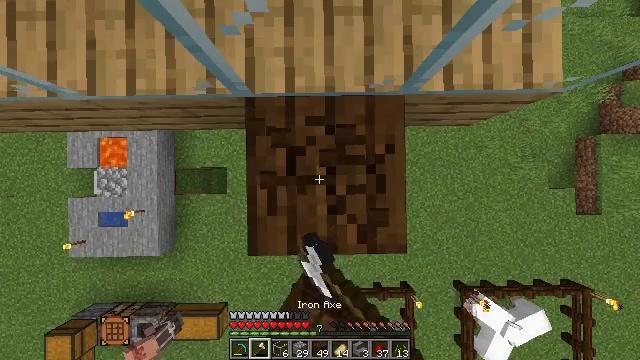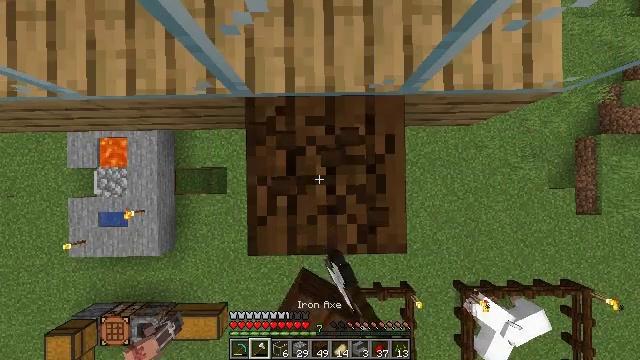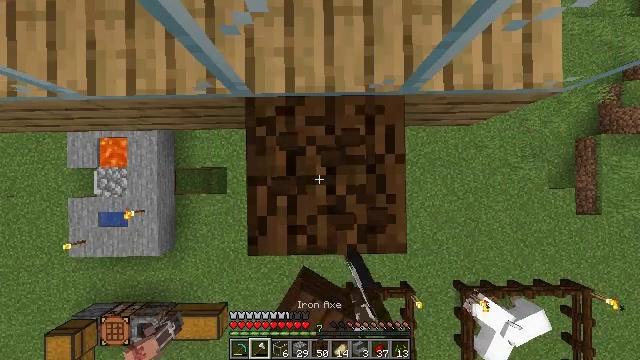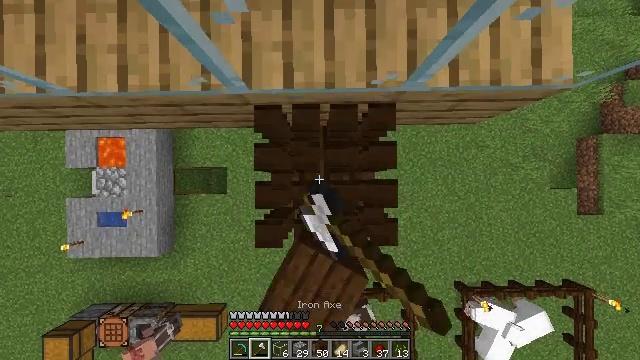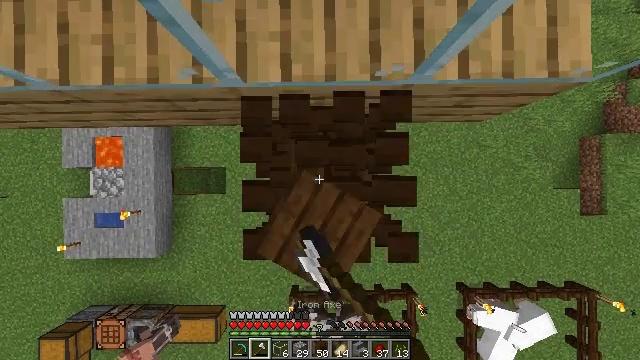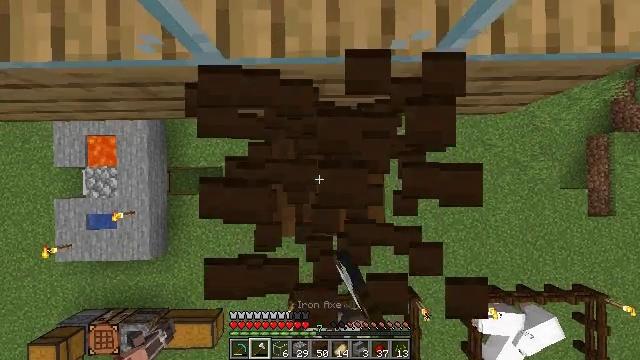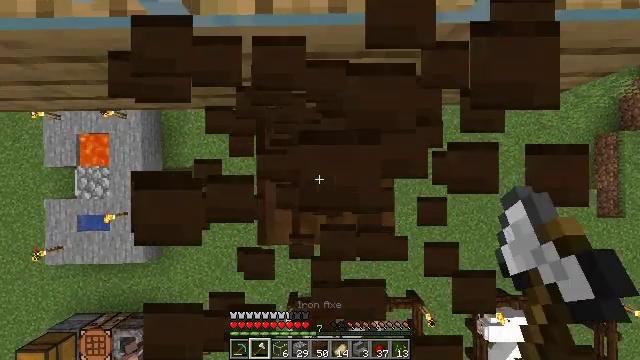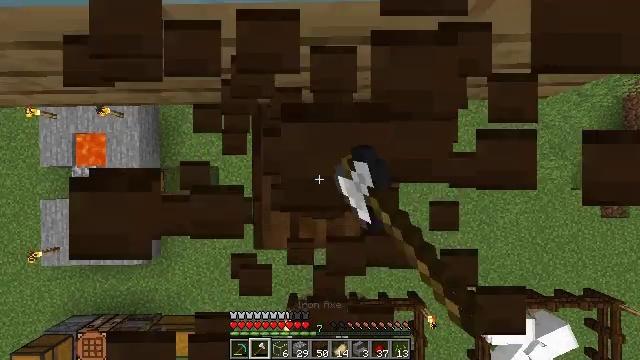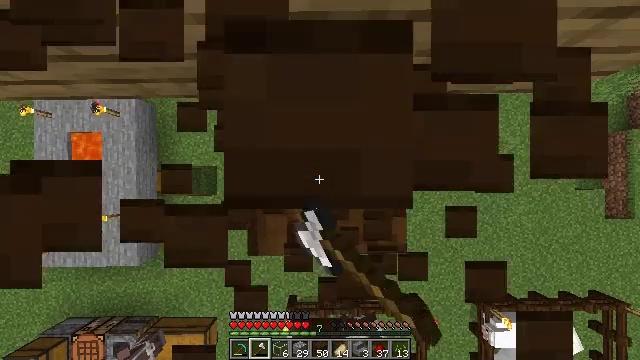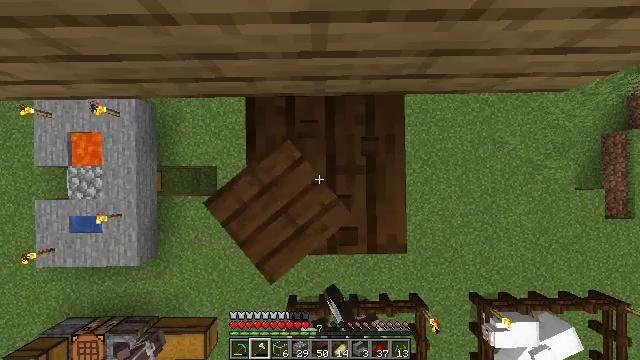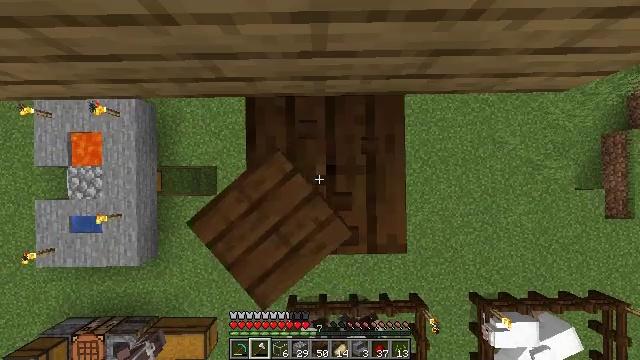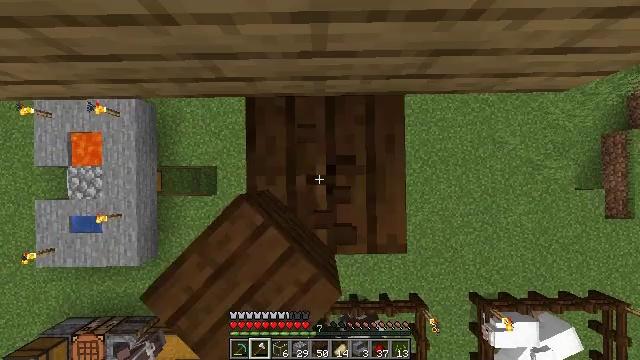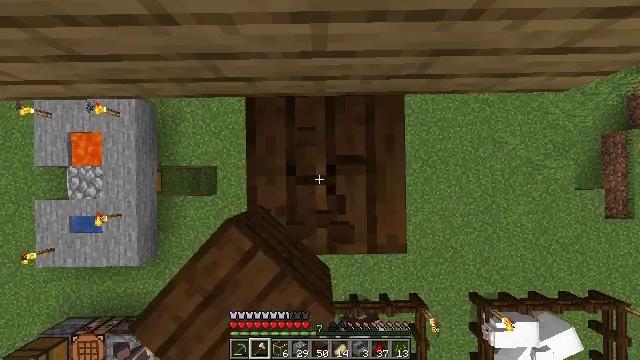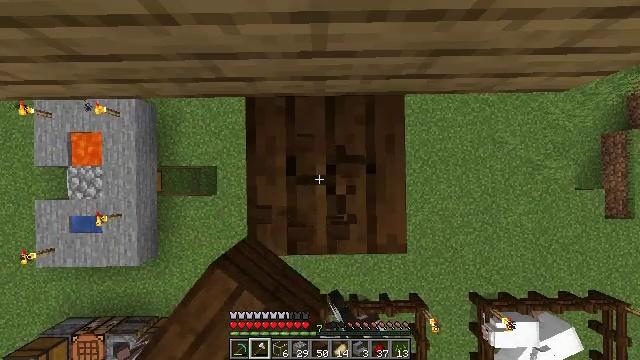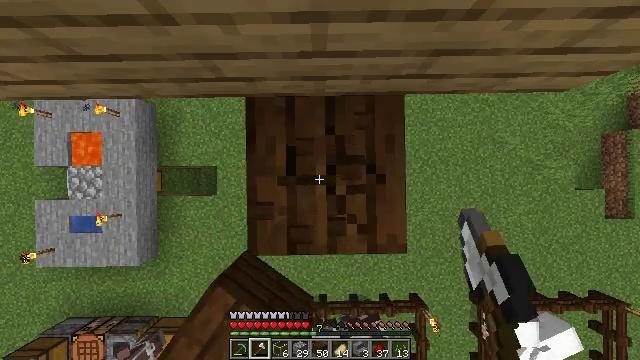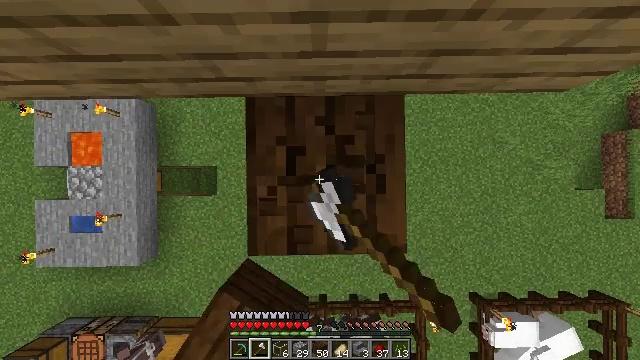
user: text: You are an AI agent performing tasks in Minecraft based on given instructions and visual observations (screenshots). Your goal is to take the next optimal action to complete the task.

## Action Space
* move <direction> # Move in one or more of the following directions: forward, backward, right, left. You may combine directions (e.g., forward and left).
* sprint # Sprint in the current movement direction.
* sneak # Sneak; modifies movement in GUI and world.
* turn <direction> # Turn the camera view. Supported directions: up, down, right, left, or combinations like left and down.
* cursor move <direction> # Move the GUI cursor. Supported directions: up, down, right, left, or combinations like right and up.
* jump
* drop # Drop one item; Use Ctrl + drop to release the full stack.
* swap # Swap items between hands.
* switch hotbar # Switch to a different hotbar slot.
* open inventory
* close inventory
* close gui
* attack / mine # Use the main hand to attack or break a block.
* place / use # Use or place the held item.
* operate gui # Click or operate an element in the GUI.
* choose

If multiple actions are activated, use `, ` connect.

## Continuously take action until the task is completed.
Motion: motion action
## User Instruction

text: Retrieve dark oak planks for building.
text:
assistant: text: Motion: attack / mine
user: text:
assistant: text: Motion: attack / mine
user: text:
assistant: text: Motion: attack / mine
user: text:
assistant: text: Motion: attack / mine
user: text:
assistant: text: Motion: attack / mine
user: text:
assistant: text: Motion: attack / mine
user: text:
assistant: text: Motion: attack / mine
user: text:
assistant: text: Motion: attack / mine
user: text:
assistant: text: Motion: attack / mine
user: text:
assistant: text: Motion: attack / mine
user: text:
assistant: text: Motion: attack / mine
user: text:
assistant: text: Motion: attack / mine
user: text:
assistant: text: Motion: attack / mine
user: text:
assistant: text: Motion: attack / mine
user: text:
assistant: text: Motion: attack / mine
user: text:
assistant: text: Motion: attack / mine
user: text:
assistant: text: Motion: attack / mine
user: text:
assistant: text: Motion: attack / mine
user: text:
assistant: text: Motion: attack / mine
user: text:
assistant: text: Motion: attack / mine
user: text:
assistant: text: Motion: attack / mine
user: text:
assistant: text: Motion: attack / mine
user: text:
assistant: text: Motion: attack / mine
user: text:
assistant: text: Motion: attack / mine
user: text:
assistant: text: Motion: attack / mine
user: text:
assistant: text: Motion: attack / mine
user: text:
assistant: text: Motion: attack / mine
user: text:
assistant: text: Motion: attack / mine
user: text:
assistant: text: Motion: attack / mine
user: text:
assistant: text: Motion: attack / mine